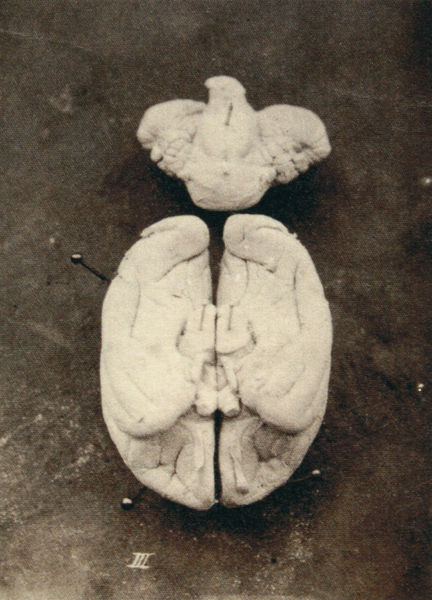
Titel: Aufnahme eines Affenhirnpräparates
Standort: Nürnberg
Institution: Germanisches Nationalmuseum
Schlagwörter: adler, dunkel, flügel, kopf, schatten, vogel, weiß, braun, grau, hell, hintergrund, licht, marmor, schwarz, tisch, ornament, wand, stein, taube, figur, paar, skulptur, statue, ton, schnabel, symmetrie, nadel, plastik, nagel, nägel, foto, fotografie, photographie, punkte, hälften, unterlage, form, schwarz-weiß, photo, zahl, nadeln, herz, gespiegelt, gips, gesteckt, inventarnummer, zerbrochen, nummer, max, abguss, flügek, hirn, stecknadel, windungen, gehirn, iii, häßlich, leber, anschauung, gabriel von max, unschön, 3, putenköpfe, flügelpaar, fixierung, gehirnhälfte